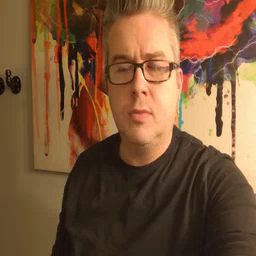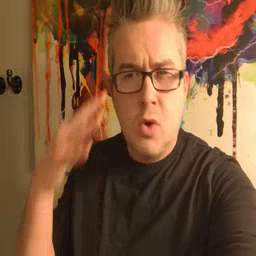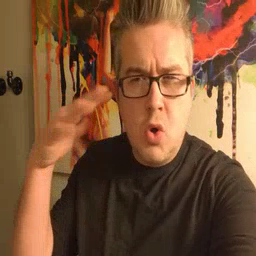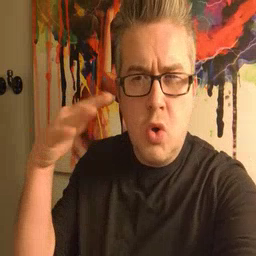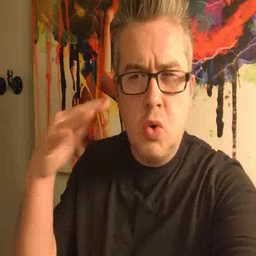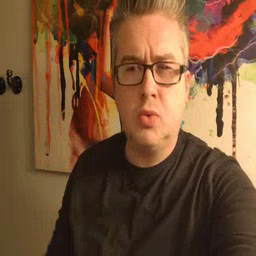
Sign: noisy